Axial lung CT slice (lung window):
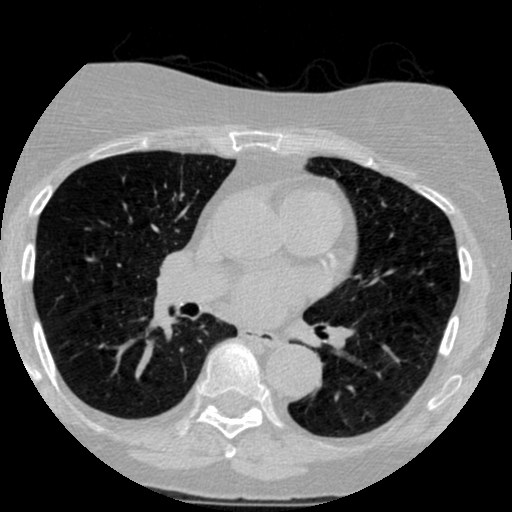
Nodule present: no